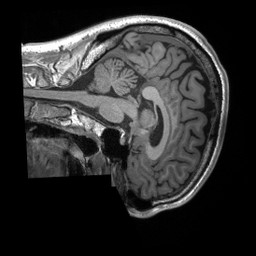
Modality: T1w
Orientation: sagittal
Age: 35
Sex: male
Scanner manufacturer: siemens
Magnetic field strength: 3 T
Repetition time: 2.4 s
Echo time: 0.00224 s